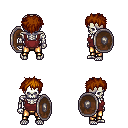
a pixel art fantasy rpg character, male body template, skeleton, maroon pirate shirt, gold greaves, brunette bedhead hairstyle, shield, four views (front, back, left, right), 2x2 character sprite sheet, small pixel art, hard edges, no anti-aliasing